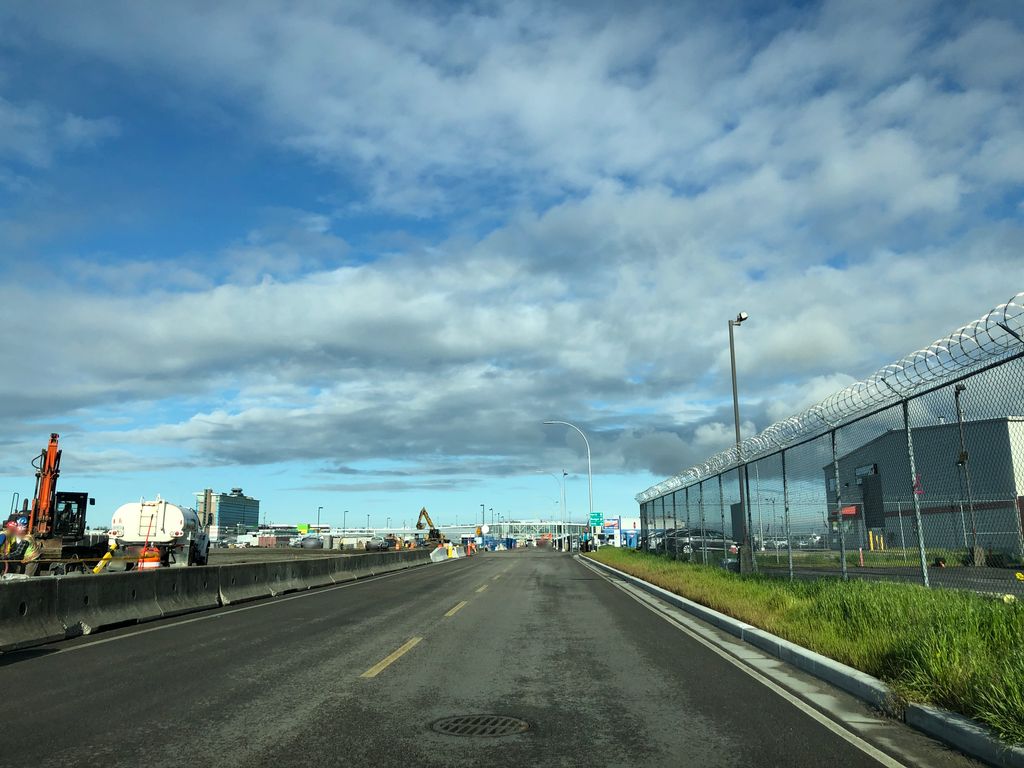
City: vancouver